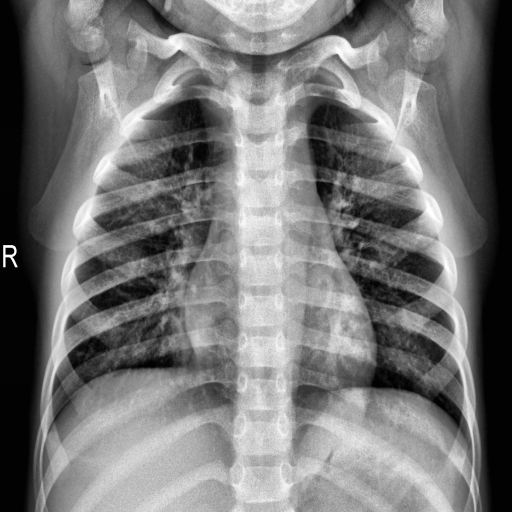
Finding: NORMAL